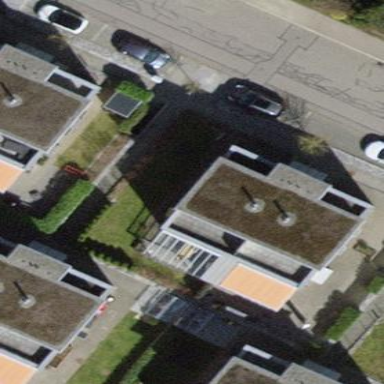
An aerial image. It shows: Building with flat roof.